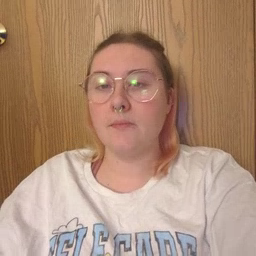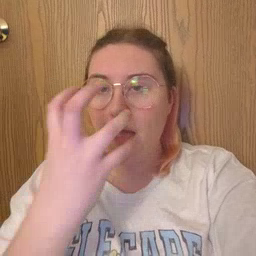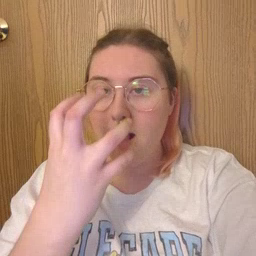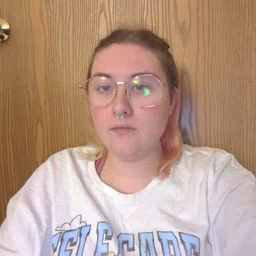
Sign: mad